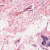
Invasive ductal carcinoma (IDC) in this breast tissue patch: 0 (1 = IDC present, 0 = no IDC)